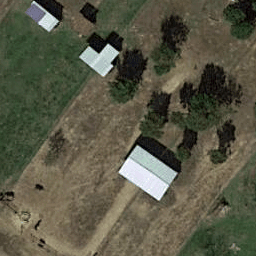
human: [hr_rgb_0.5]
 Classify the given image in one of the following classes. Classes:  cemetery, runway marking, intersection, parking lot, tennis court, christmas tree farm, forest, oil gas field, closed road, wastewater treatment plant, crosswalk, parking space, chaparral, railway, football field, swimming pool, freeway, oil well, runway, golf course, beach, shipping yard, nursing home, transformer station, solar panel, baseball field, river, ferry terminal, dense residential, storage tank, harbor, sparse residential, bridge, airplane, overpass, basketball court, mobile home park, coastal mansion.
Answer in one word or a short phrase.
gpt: sparse residential